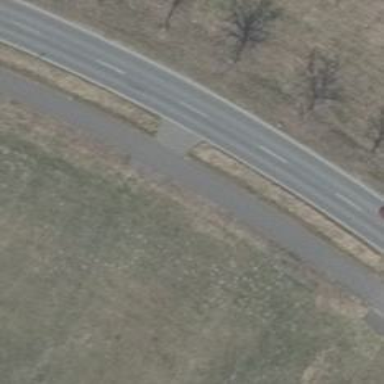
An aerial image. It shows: Asphalt service road.